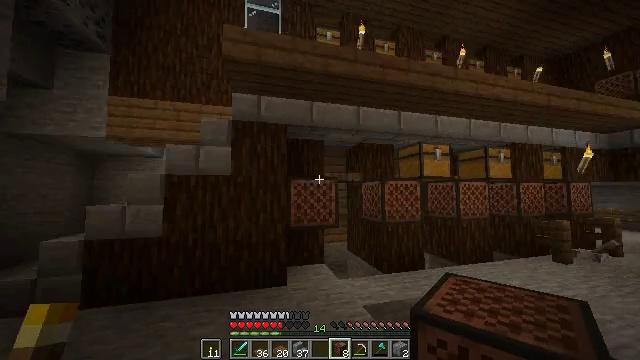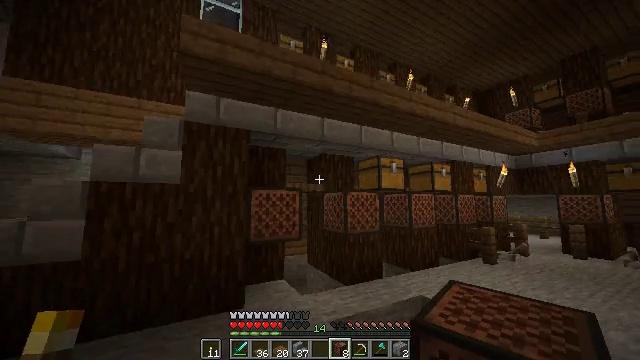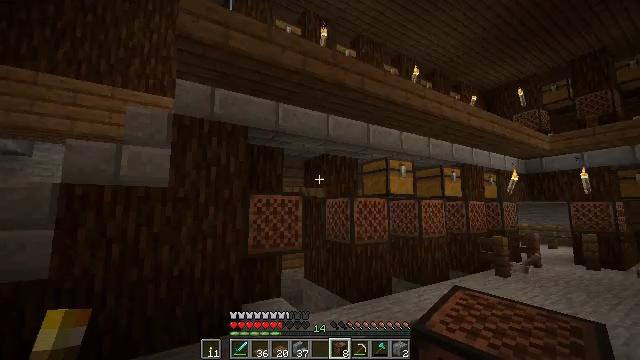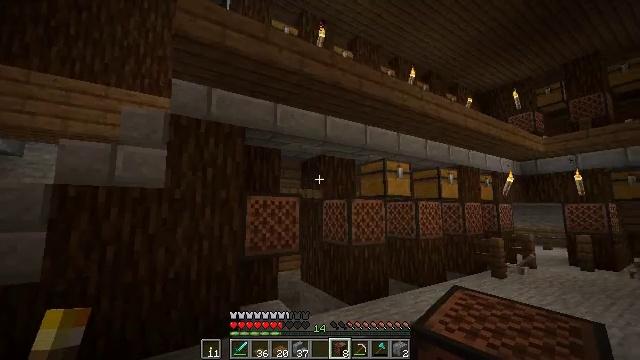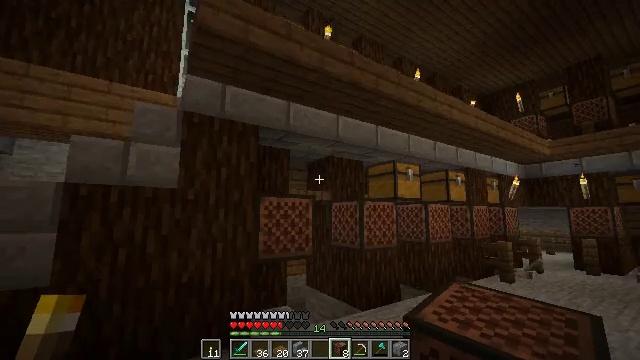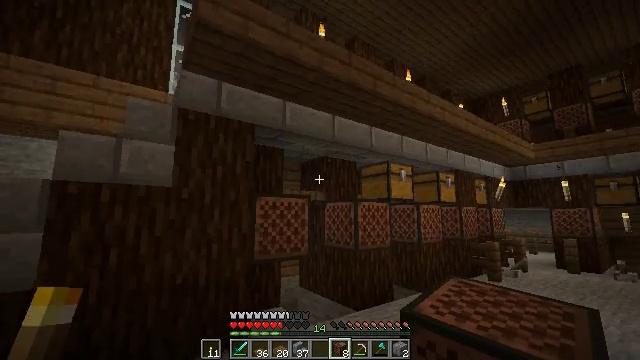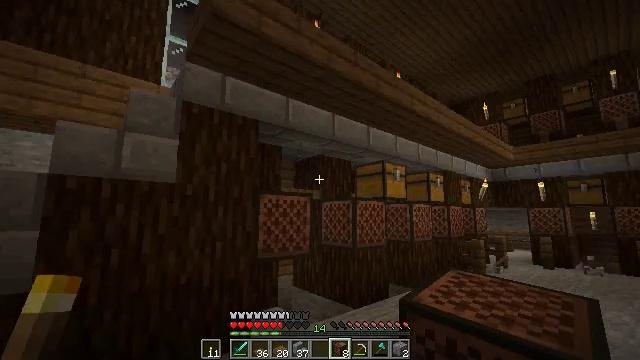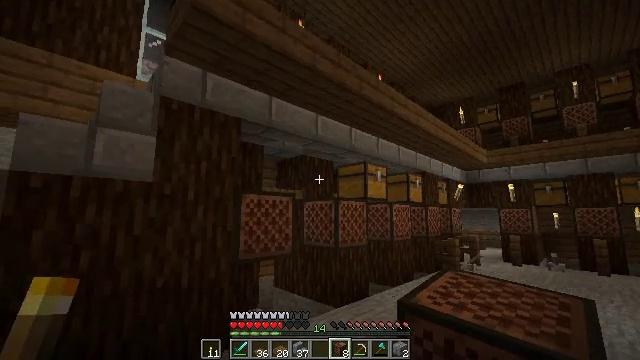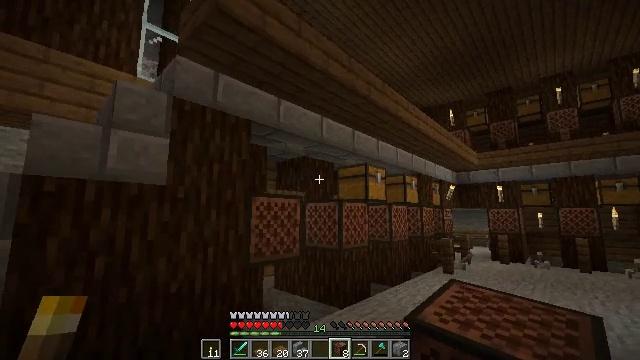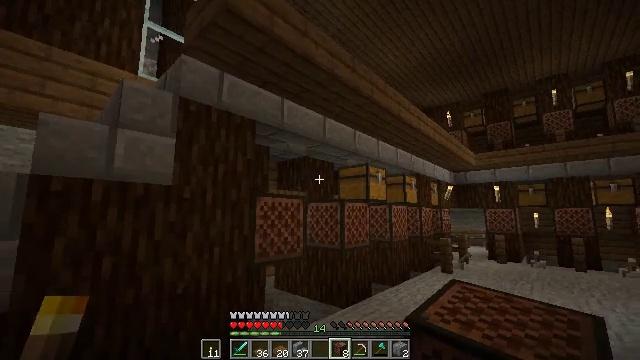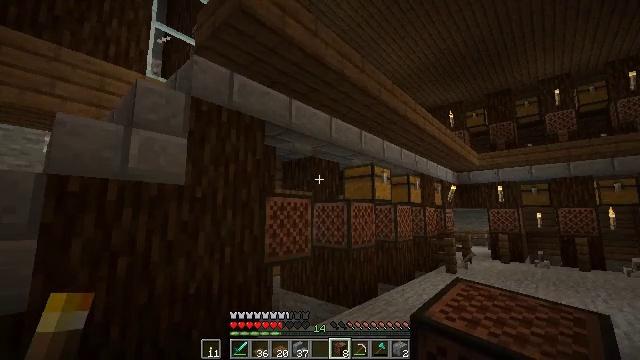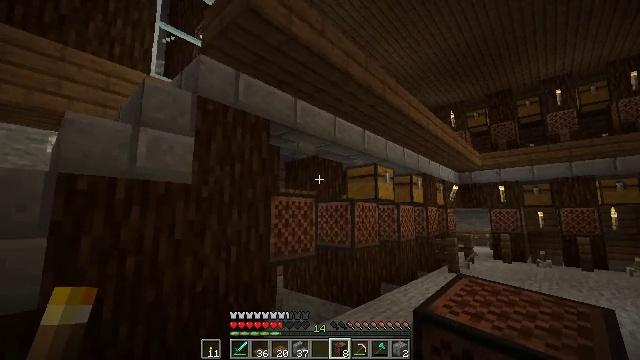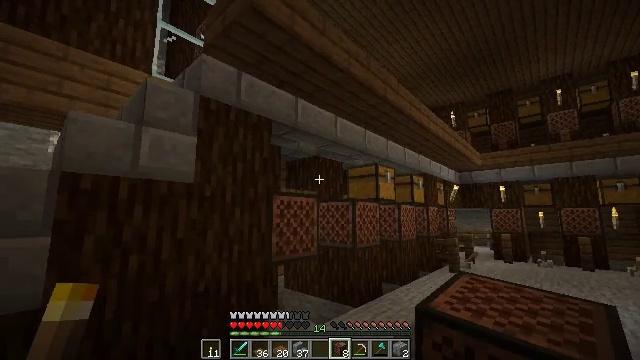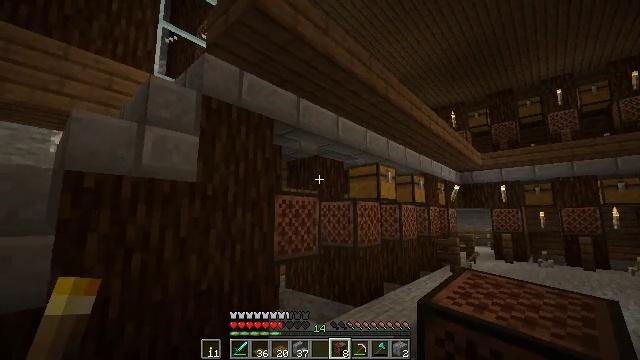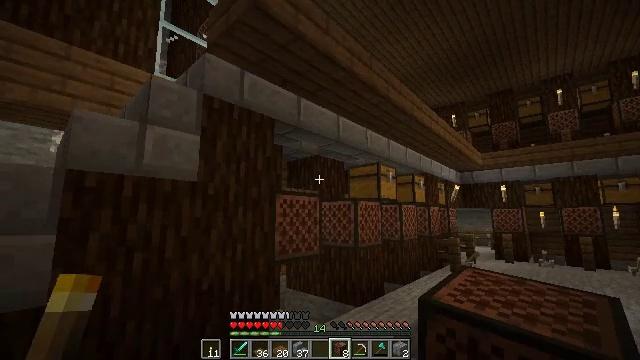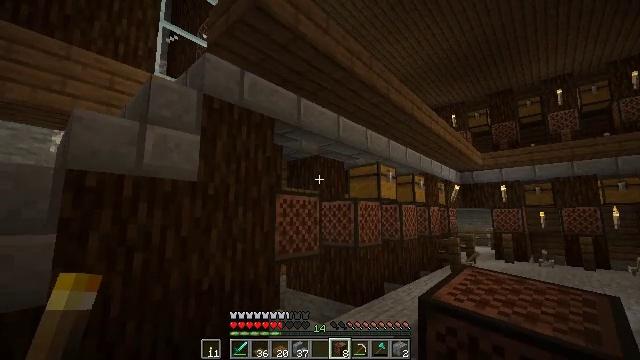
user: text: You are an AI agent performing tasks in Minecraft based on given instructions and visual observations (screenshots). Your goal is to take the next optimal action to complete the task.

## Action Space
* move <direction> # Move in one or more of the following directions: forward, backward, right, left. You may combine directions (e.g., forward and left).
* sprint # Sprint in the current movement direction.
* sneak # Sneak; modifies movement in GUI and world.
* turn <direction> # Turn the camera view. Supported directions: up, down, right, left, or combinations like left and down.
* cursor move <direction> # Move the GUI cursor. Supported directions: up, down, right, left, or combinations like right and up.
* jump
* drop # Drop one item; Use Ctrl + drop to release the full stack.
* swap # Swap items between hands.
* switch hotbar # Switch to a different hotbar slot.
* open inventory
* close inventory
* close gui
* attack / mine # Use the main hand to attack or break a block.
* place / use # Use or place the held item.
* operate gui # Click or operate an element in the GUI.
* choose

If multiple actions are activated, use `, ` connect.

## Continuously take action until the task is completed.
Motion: motion action
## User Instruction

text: Gather wheat by left-clicking on it.
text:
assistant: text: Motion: move left, turn right and up
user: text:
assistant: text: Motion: move left, turn right
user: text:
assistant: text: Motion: move left
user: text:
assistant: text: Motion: move left, turn right
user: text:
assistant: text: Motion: move left, turn right
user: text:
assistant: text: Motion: move left, turn right
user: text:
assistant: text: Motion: move left, turn right
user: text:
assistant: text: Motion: move left, turn right
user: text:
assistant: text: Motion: no_op
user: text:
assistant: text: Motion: no_op
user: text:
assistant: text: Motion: no_op
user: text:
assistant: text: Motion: no_op
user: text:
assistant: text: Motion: no_op
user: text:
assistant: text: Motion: no_op
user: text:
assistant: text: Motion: no_op
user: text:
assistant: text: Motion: no_op
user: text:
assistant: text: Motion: no_op
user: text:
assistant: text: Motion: no_op
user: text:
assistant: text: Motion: no_op
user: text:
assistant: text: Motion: move right
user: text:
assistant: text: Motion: move right
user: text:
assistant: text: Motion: move right
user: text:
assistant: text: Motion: move right, turn left
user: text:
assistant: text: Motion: move right, turn left
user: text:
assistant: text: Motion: move right, turn left
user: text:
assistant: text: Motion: move right, turn left
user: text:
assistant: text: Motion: move right, turn left
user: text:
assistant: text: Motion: move right, turn left and down
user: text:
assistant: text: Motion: move right, turn left
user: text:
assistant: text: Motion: move right, turn left